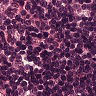
Metastatic tissue present: no